Question: I have a TextBlock that I want to display vertically in a user control that is 30px wide. The TextBlock control has been rotated 90deg using a RenderTransform.
The rotation seems to occur fine when I combine it with a 30px translation but the actual content of the TextBlock is truncated at what appears to be 30px.
It seems like the Text is being rendered at the 30px width of the parent and then transformed.
'''
<UserControl x:Class="Xyz.Controls.FooControl"
xmlns="http://schemas.microsoft.com/winfx/2006/xaml/presentation"
xmlns:x="http://schemas.microsoft.com/winfx/2006/xaml"
xmlns:d="http://schemas.microsoft.com/expression/blend/2008"
xmlns:mc="http://schemas.openxmlformats.org/markup-compatibility/2006"
mc:Ignorable="d"
FontFamily="{StaticResource PhoneFontFamilyNormal}"
FontSize="{StaticResource PhoneFontSizeNormal}"
Foreground="{StaticResource PhoneForegroundBrush}"
d:DesignHeight="300" d:DesignWidth="30">
<Grid x:Name="LayoutRoot">
<Grid Name="barGrid" Background="#BFFFFFFF">
<Ellipse Width="30" Height="30" Fill="Red" HorizontalAlignment="Center" VerticalAlignment="Top" />
<TextBlock Name="barText" Text="88.8deg"
Width="50"
Height="30"
Foreground="#FF3535C4">
<TextBlock.RenderTransform>
<CompositeTransform Rotation="90" TranslateX="30"/>
</TextBlock.RenderTransform>
</TextBlock>
</Grid>
</Grid>
</UserControl>
'''
In this screenshot from Visual Studio the expected text is only showing 29px.

The same issue appears in Expression Blend and the Emulator.
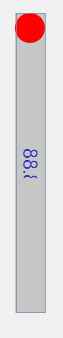
Answer: I've figured out one way to get the intended layout but it seems like a bit of a hack.
By setting a negative left margin on the TextBlock (-20px) equal to the difference of the TextBox width (50px) and the parents width (30px) the full text is displayed vertically.
E.g.
'''
<TextBlock Name="barText" Text="88.8deg"
Width="50"
Height="30"
Foreground="#FF3535C4"
Margin="0,0,-20,0">
<TextBlock.RenderTransform>
<CompositeTransform Rotation="90" TranslateX="30"/>
</TextBlock.RenderTransform>
</TextBlock>
'''